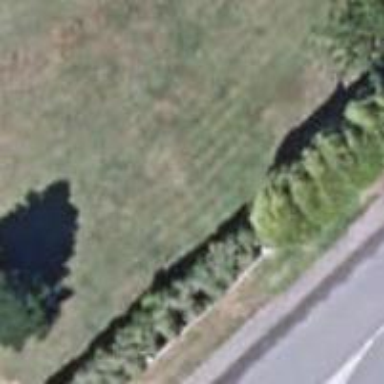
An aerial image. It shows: Fence.